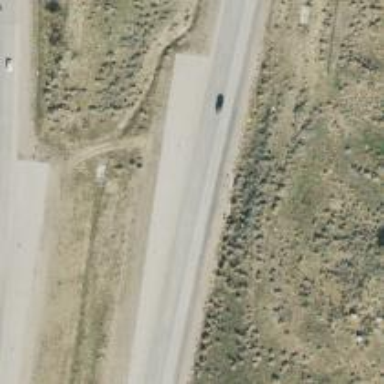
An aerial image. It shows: Trunk highway with expressway features.